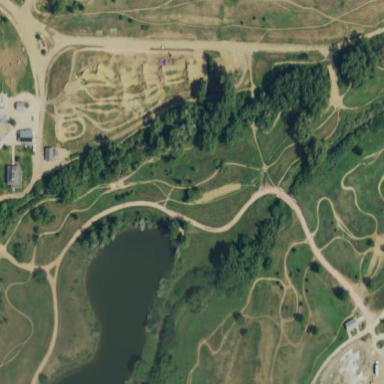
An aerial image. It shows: Recreation ground with cycling track for leisure sports.